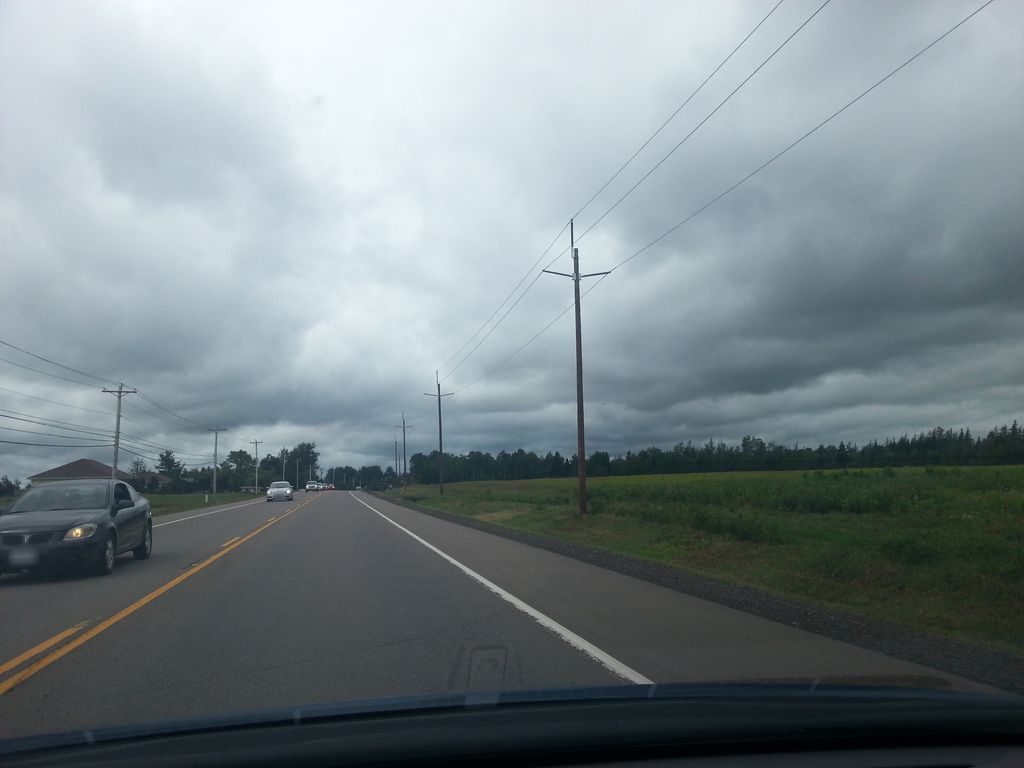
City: charlottetown